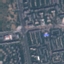
Label: Residential